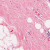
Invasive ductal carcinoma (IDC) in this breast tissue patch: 0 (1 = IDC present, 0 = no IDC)